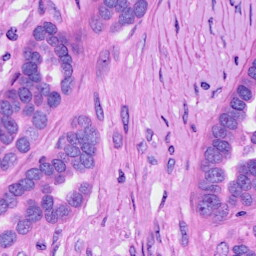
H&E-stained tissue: Ovarian